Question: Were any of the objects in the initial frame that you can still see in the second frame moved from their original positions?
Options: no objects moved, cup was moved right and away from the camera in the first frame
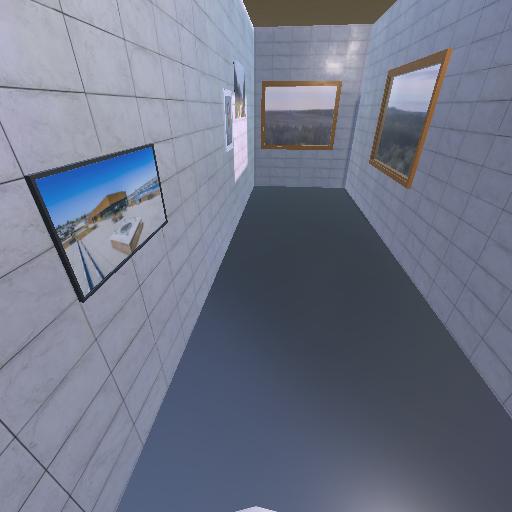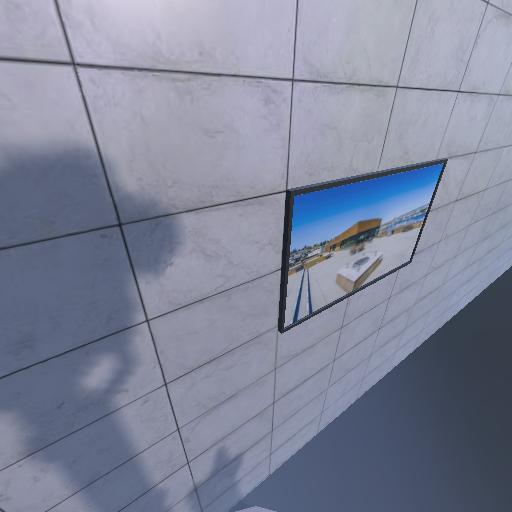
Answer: no objects moved